RGB frame:
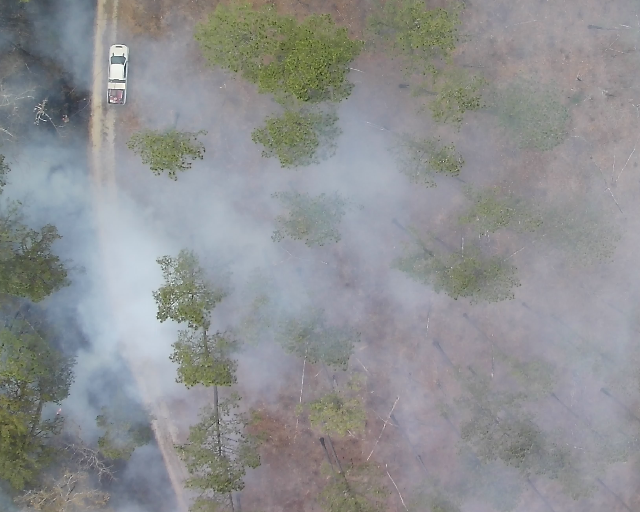
Thermal frame:
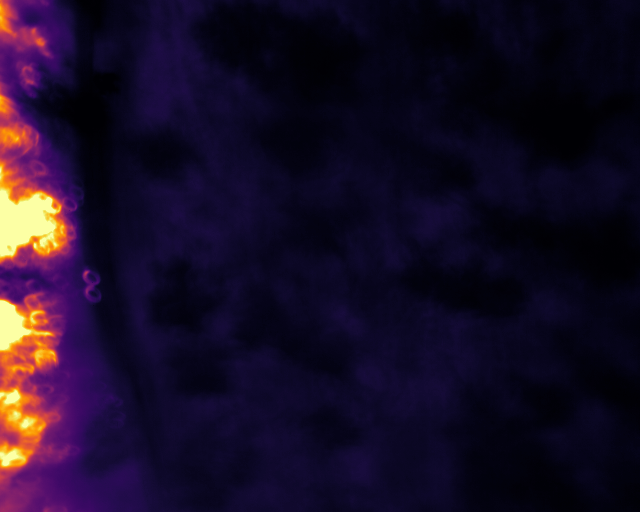
Captured: 2026-02-26 03:06:13
Pixels at or above 80 °C: 13113 (fraction of frame: 0.04002)